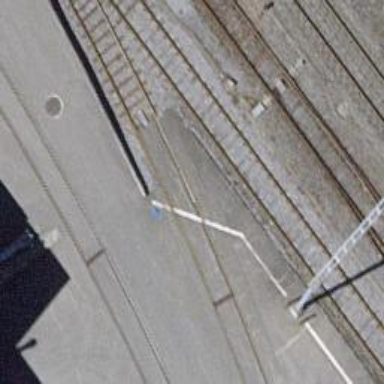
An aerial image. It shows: Single-track railway spur.